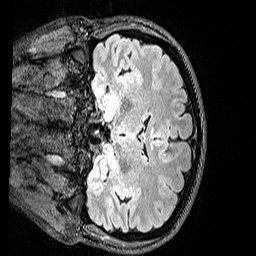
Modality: FLAIR
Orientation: coronal
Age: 23
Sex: female
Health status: healthy
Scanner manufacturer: siemens
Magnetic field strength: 3 T
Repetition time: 5 s
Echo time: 0.388 s